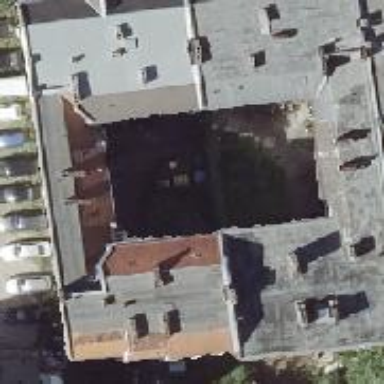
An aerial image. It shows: Unique apartment building with double saltbox roof shape.